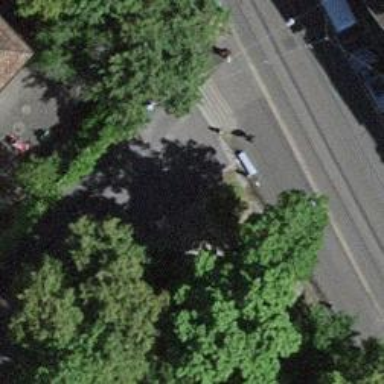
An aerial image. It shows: Set of steps on the road.